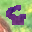
Label: 8